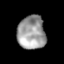
Tissue: lung
Cell type: Epithelial cells
Senescence score: 0.2367
Nuclear area (px): 911
Mean DAPI intensity: 158.11